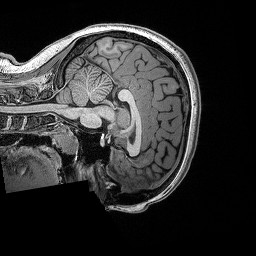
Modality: T1w
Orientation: sagittal
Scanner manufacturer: siemens
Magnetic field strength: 3 T
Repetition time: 2.53 s
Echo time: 0.0033 s